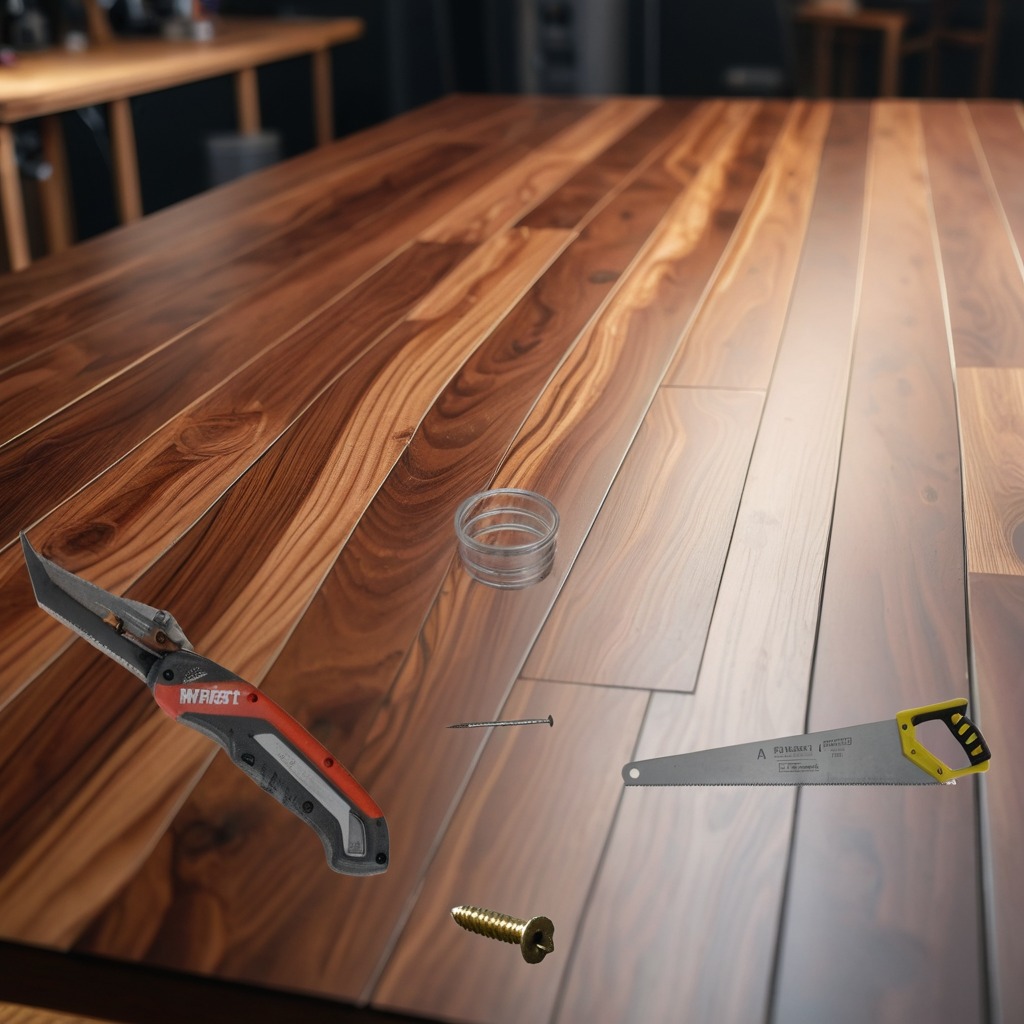
A utility knife, a metal machine screw, an iron nail, a coiled metal spring, and a handheld metal saw are lying on a wooden table in a carpentry studio.